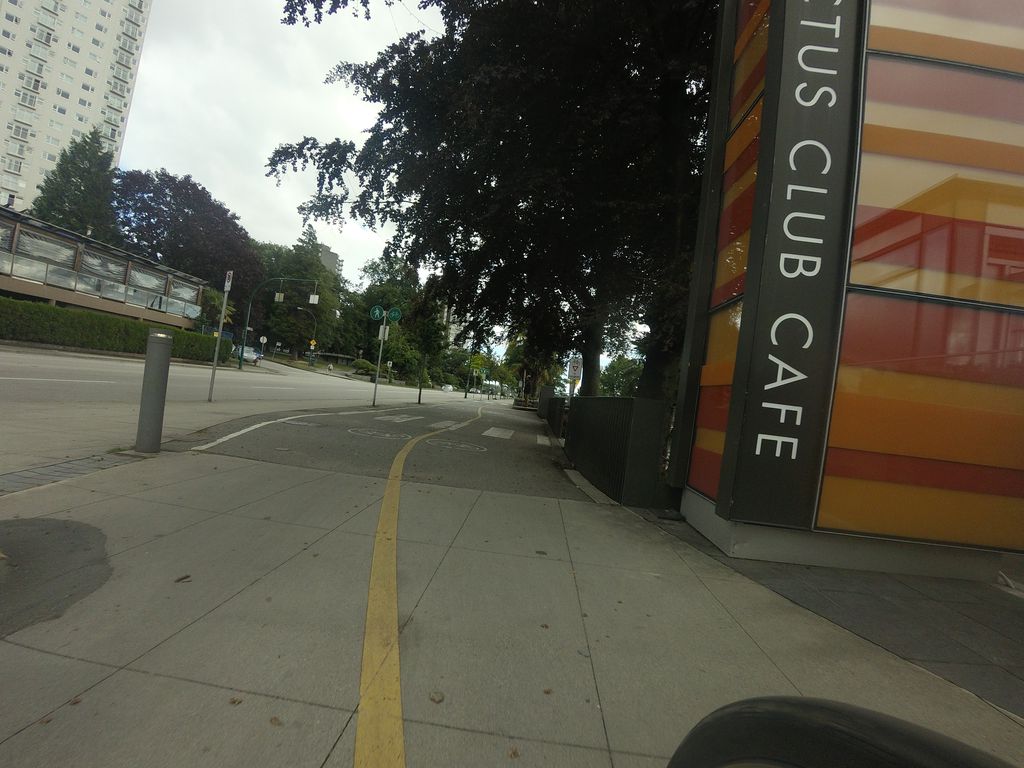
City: vancouver